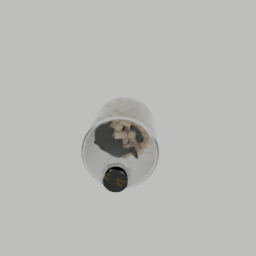
Label: decoration